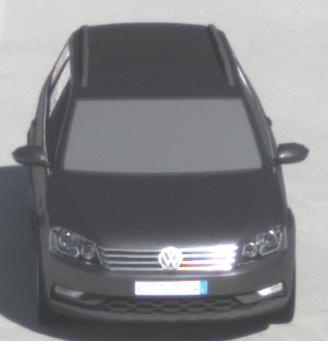
Make: VW
Model: Passat Alltrack 1.8 TSI
Detailed model: Passat (B7) Alltrack
Model produced from: 2012/03
Model produced until: 2013/06
Doors: 5
Color: gray
Road condition: dry road
Daytime: morning or afternoon
Contrast: high contrast